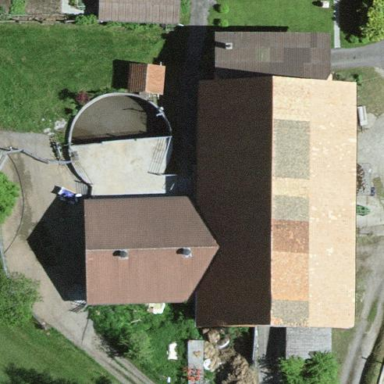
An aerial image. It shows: Farm with farmyard.